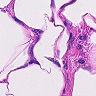
Metastatic tissue present: no